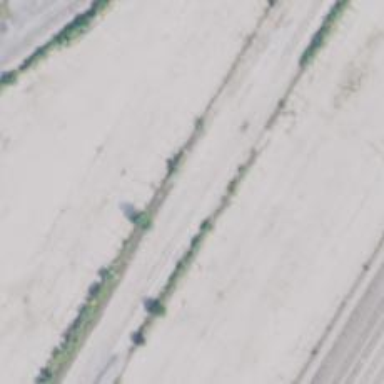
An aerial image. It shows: Abandoned railway.